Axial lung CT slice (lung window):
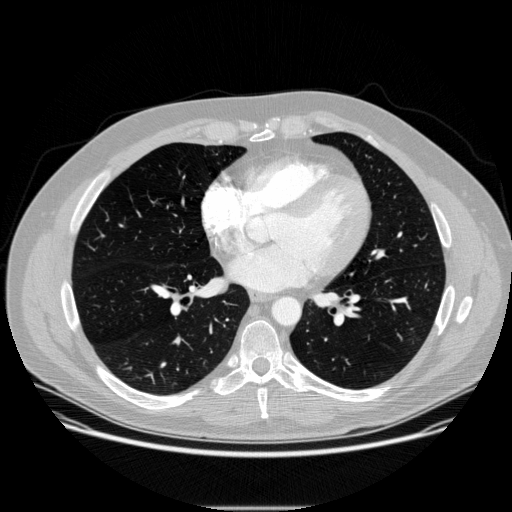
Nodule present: no